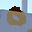
Label: 0